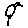
Label: bird